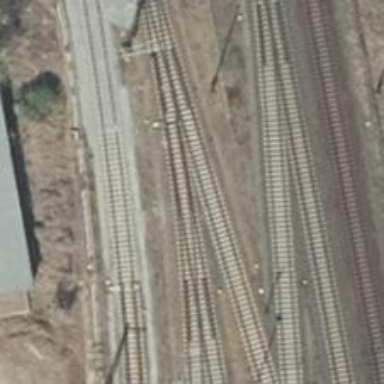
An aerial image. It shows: Railway switch.